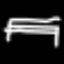
Label: bed